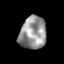
Tissue: prostate
Cell type: T cells
Senescence score: 0.2747
Nuclear area (px): 861
Mean DAPI intensity: 148.517